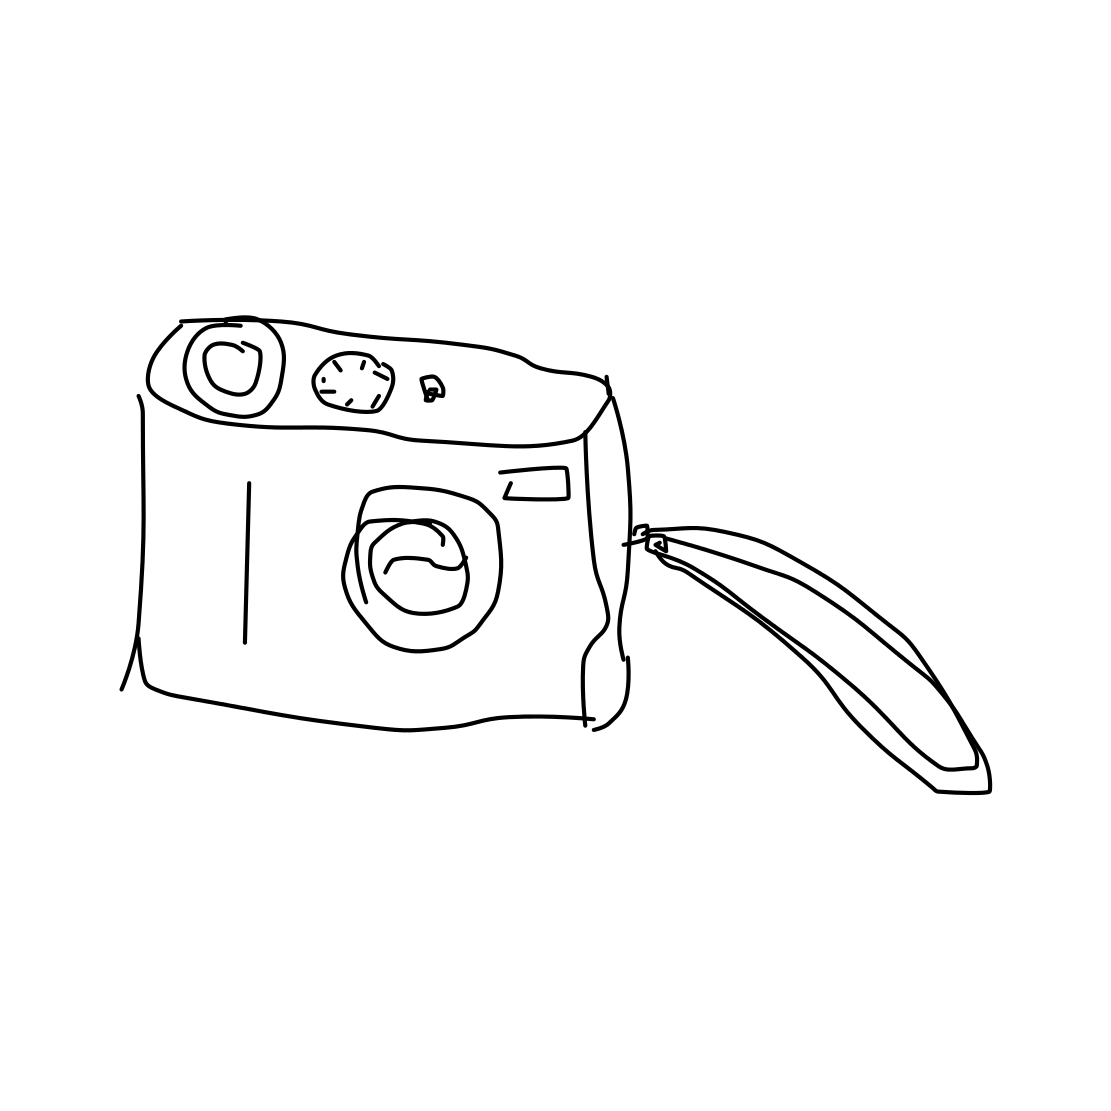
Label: camera